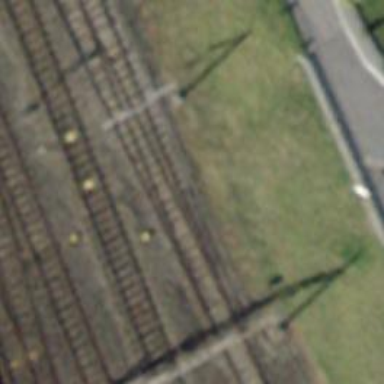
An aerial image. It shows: Railway yard with electrified tracks and single track.